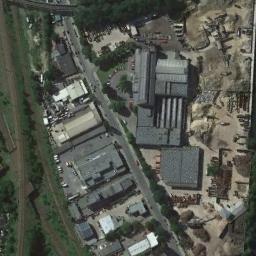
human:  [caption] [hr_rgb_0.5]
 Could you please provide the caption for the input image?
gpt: The houses in the industrial area are very monochromatic .

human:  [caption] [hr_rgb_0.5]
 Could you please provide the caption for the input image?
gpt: Many houses of different shapes are in the industrial area .

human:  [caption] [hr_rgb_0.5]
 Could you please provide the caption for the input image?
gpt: In an industrial area, There are factories and roads, Some open-air materials, And green belts .

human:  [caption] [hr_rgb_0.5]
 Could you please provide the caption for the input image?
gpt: The industrial area has lots of industrial equipment and lots of workshops and some roads are next to the industrial area .

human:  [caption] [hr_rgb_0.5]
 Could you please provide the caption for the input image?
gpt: There are some black buildings with some trees around on the industrial area .